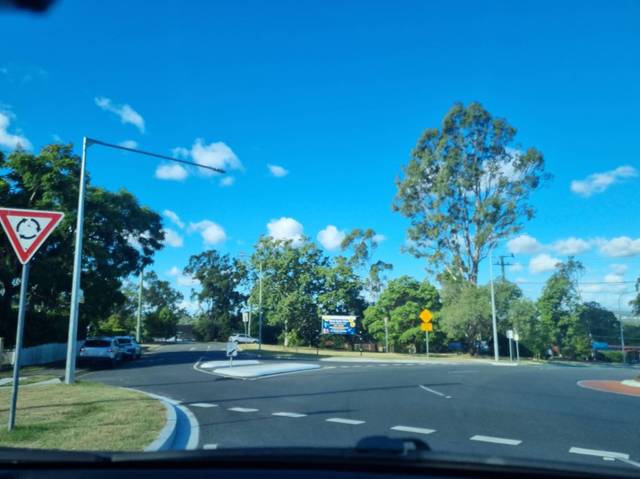
Region: Australia
Coordinates: -27.554, 152.968